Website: lowes
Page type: review-order
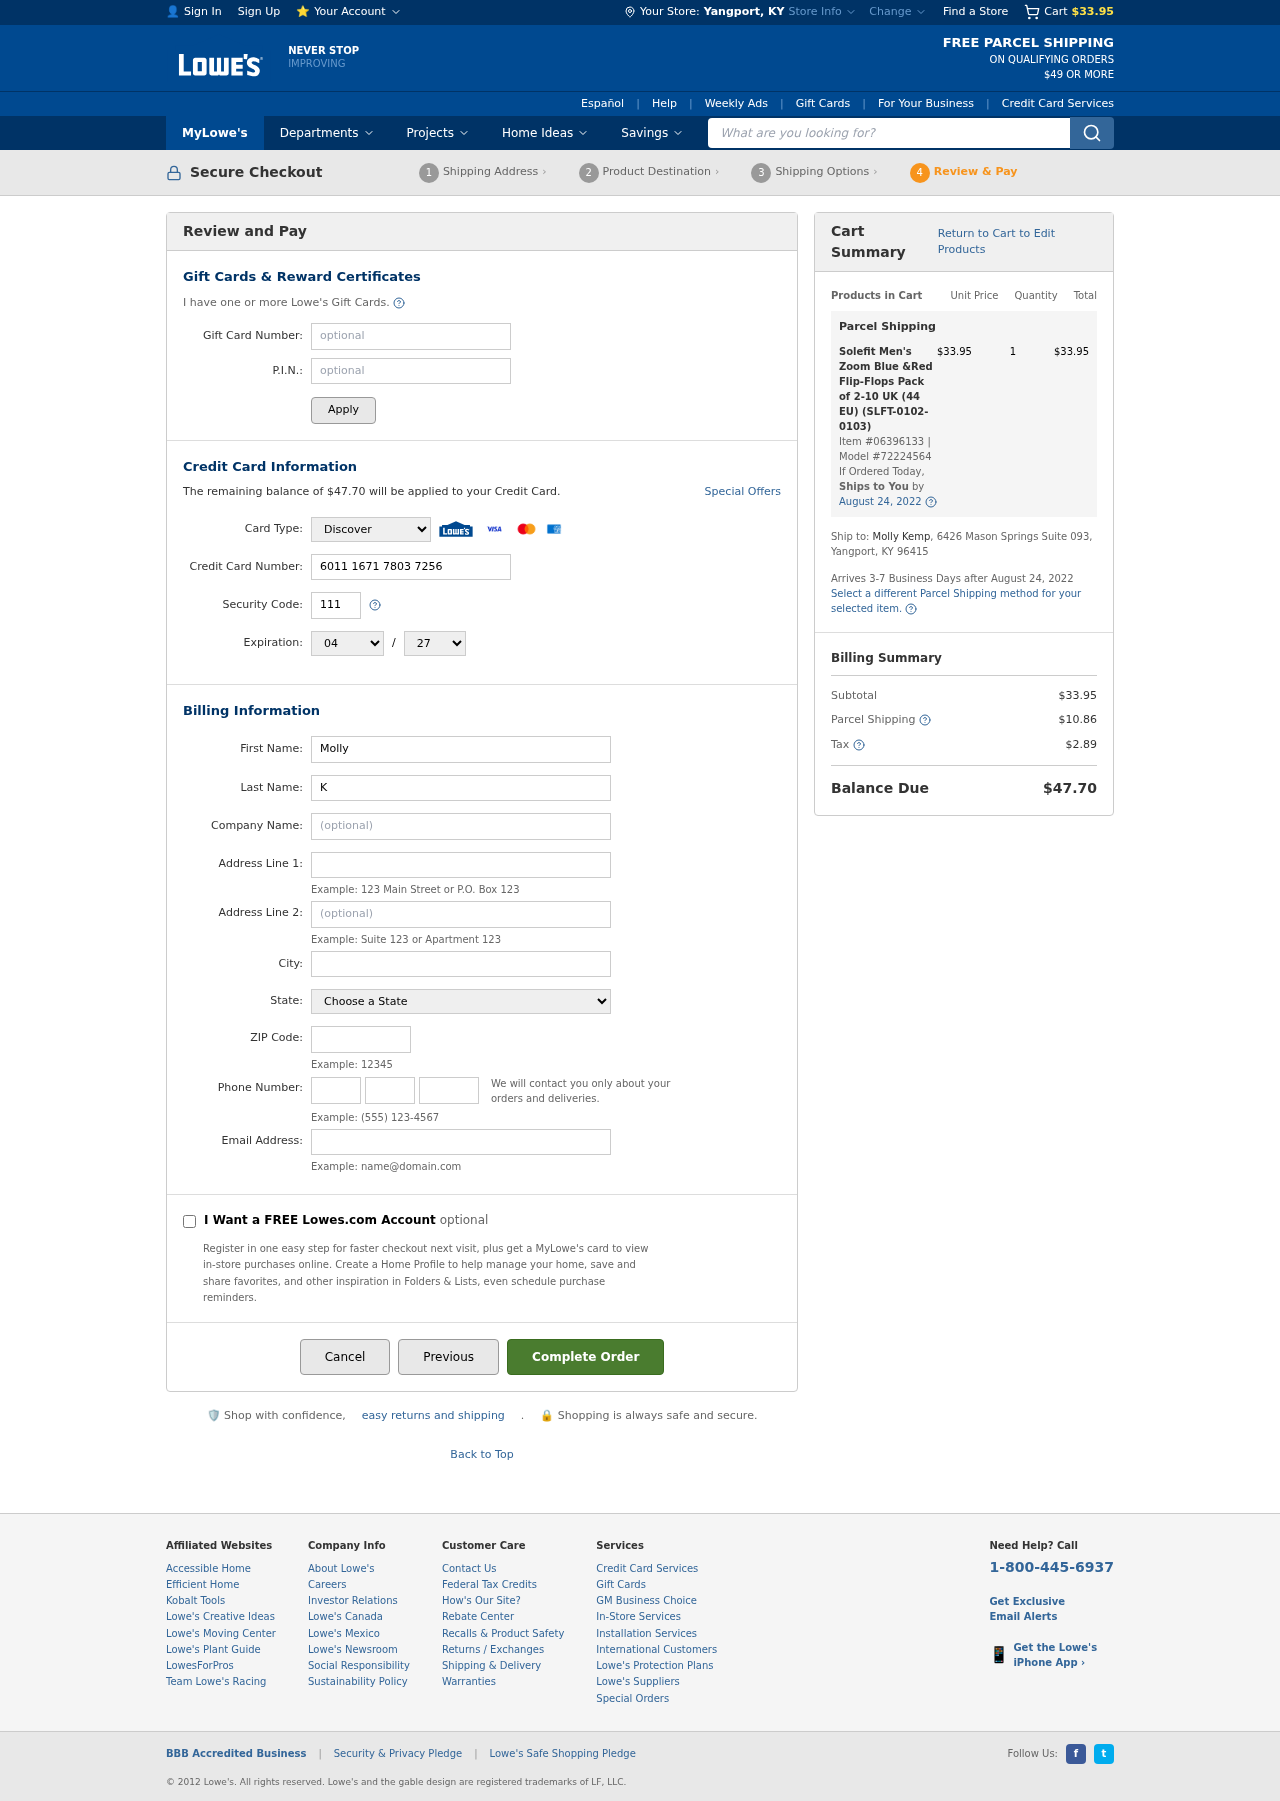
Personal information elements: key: PII_CARD_CVV
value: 111
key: PII_CARD_EXPIRY_MONTH
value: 04
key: PII_CARD_EXPIRY_YEAR
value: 27
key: PII_CARD_NUMBER
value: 6011 1671 7803 7256
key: PII_CARD_TYPE
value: Discover
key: PII_CITY
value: Yangport
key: PII_CITY_STATE
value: Yangport, KY
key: PII_EMAIL
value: molly.kemp@yahoo.com
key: PII_FIRSTNAME
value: Molly
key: PII_LASTNAME
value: Kemp
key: PII_PHONE_AREA
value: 652
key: PII_PHONE_PREFIX
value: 524
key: PII_PHONE_SUFFIX
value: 5691
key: PII_POSTCODE
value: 96415
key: PII_STATE
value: Kentucky
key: PII_STREET
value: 6426 Mason Springs Suite 093
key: PII_STREET2
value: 6426 Mason Springs Suite 093
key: PII_FULLNAME2
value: Molly Kemp
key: PII_STATE_ABBR
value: KY
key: PII_POSTCODE_FULL
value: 96415
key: PII_CITY_STATE_ZIP
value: Yangport, KY 96415
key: PII_POSTCODE_NUMERIC
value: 96415
Product elements: key: PRODUCT1_NAME
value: Solefit Men's Zoom Blue &Red Flip-Flops Pack of 2-10 UK (44 EU) (SLFT-0102-0103)
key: PRODUCT1_PRICE
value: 33.95
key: PRODUCT1_QUANTITY
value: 1
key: PRODUCT1_ITEM_NUMBER
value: Item #06396133
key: PRODUCT1_MODEL_NUMBER
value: Model #72224564
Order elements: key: ORDER_SUBTOTAL
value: $33.95
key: ORDER_BALANCE_DUE
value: $47.70
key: ORDER_SHIPPING_DATE
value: August 24, 2022
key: ORDER_ITEM_TOTAL
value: $33.95
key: ORDER_SHIPPING_DATE2
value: August 24, 2022
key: ORDER_SHIPPING_COST
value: $10.86
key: ORDER_TAX
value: $2.89
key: ORDER_TOTAL
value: $47.70
Search elements: key: HEADER_SEARCH
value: What are you looking for?